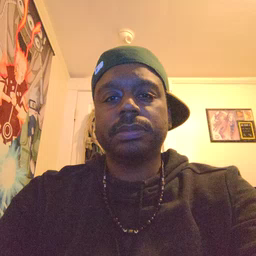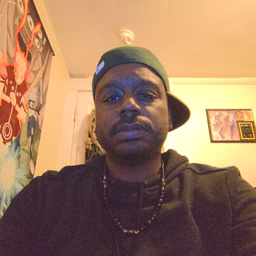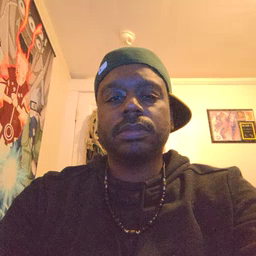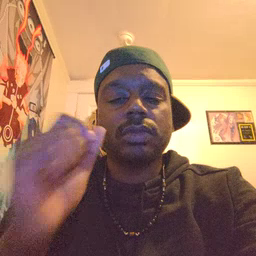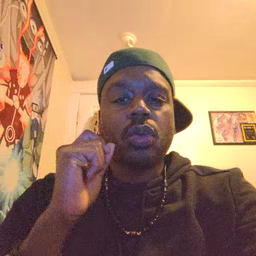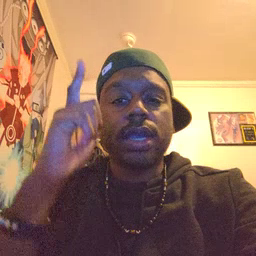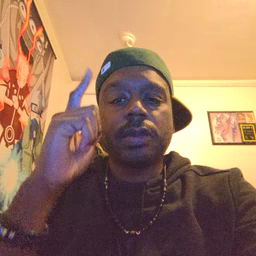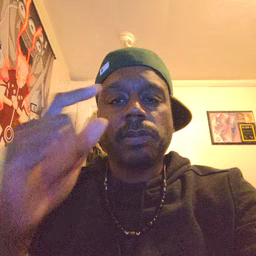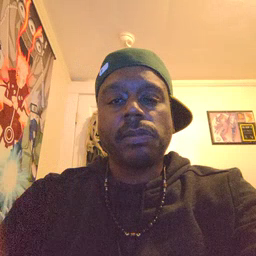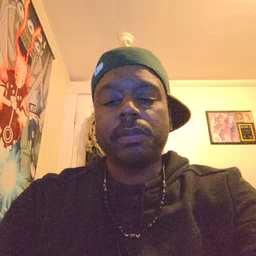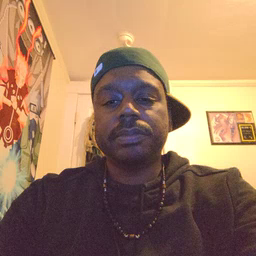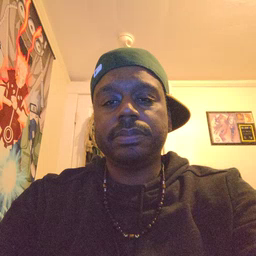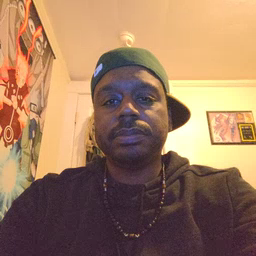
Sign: wake